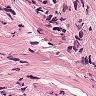
Metastatic tissue present: no